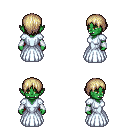
a pixel art fantasy rpg character, female body template, orc, green skin, underdress, red pants, white blonde plain hairstyle, white cloth bracers, black slippers, four views (front, back, left, right), 2x2 character sprite sheet, small pixel art, hard edges, no anti-aliasing